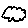
Label: cloud